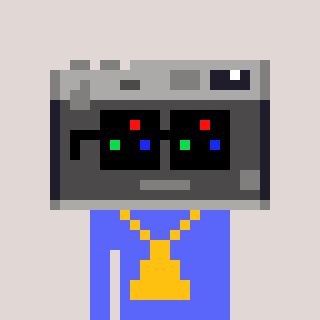
a pixel art character with square black sunglasses, a camera-shaped head and a purple-colored body on a warm background